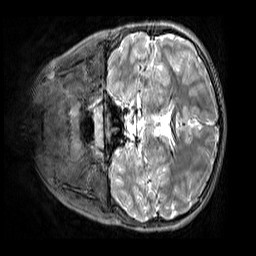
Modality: T2w
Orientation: coronal
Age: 11
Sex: male
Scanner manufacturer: siemens
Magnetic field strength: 3 T
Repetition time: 3.2 s
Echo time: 0.408 s